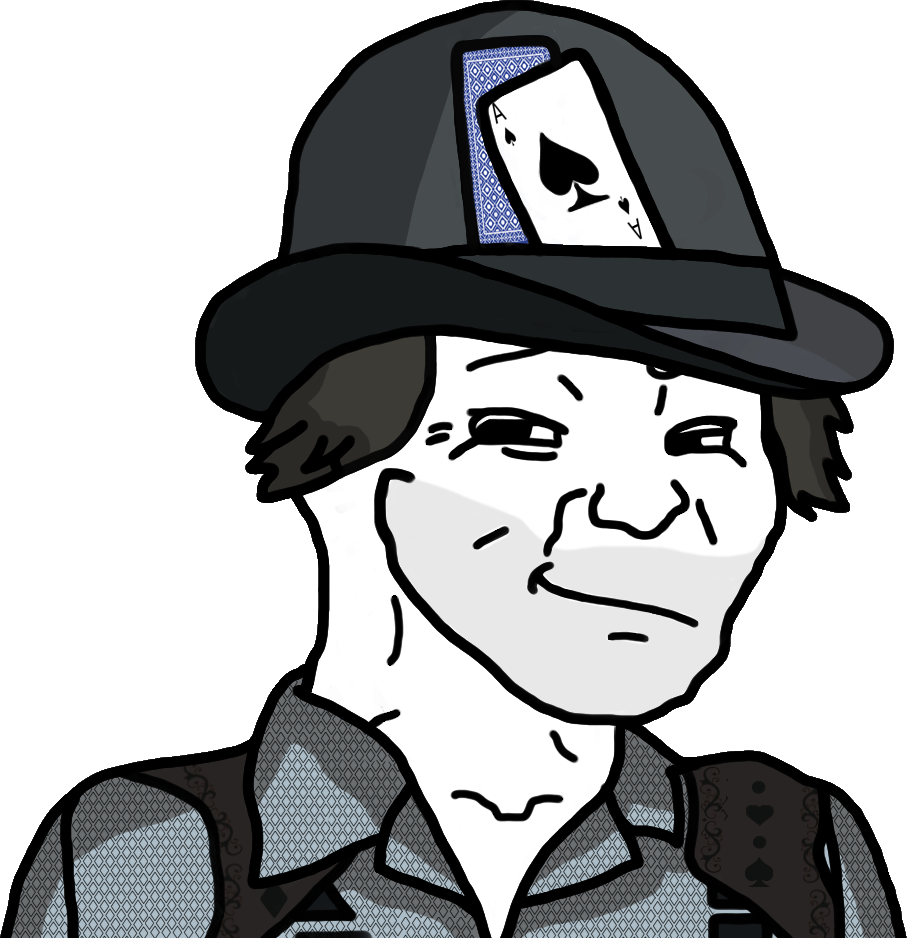
Label: 5_Smugjak